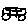
Label: car